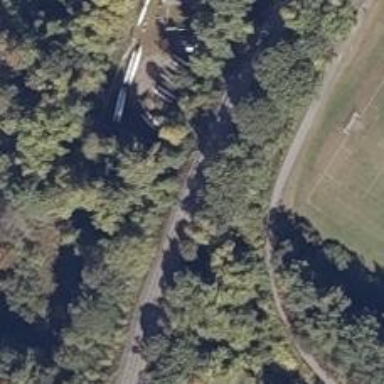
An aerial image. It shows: Abandoned railway.